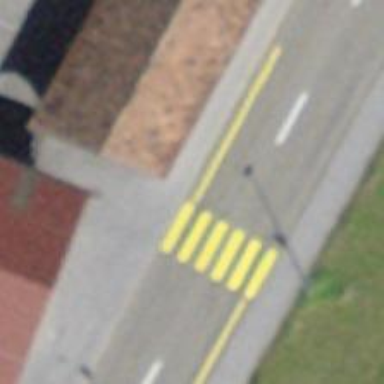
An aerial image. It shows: Uncontrolled crossing on the road.